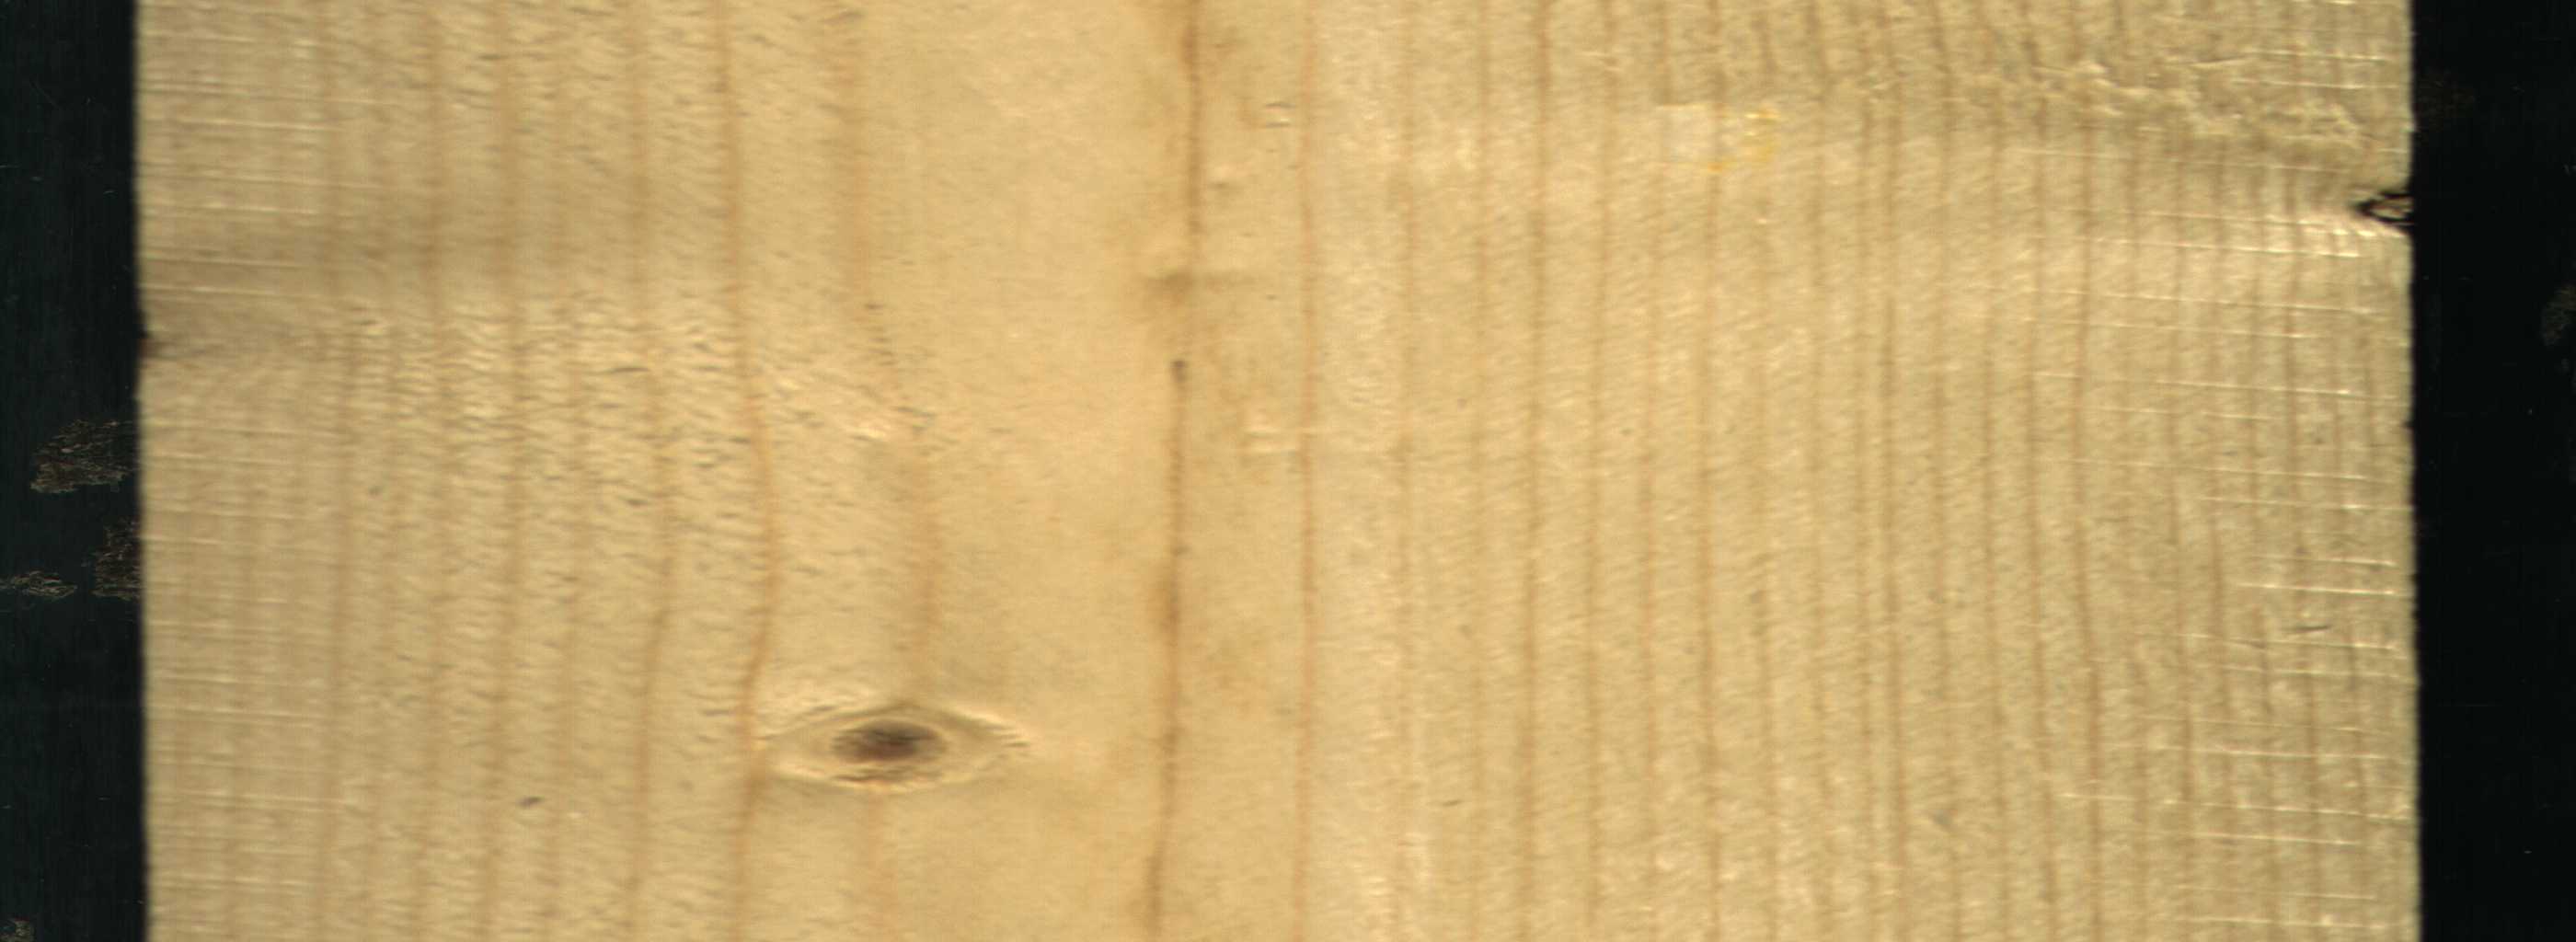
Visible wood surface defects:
Dead_Knot
Live_Knot